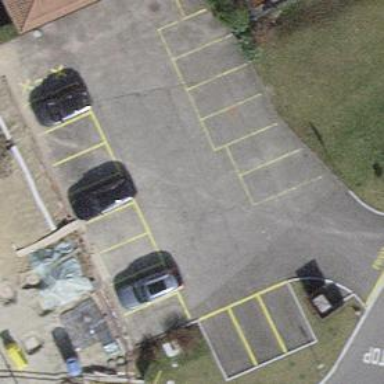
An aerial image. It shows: Parking area with surface.